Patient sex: M
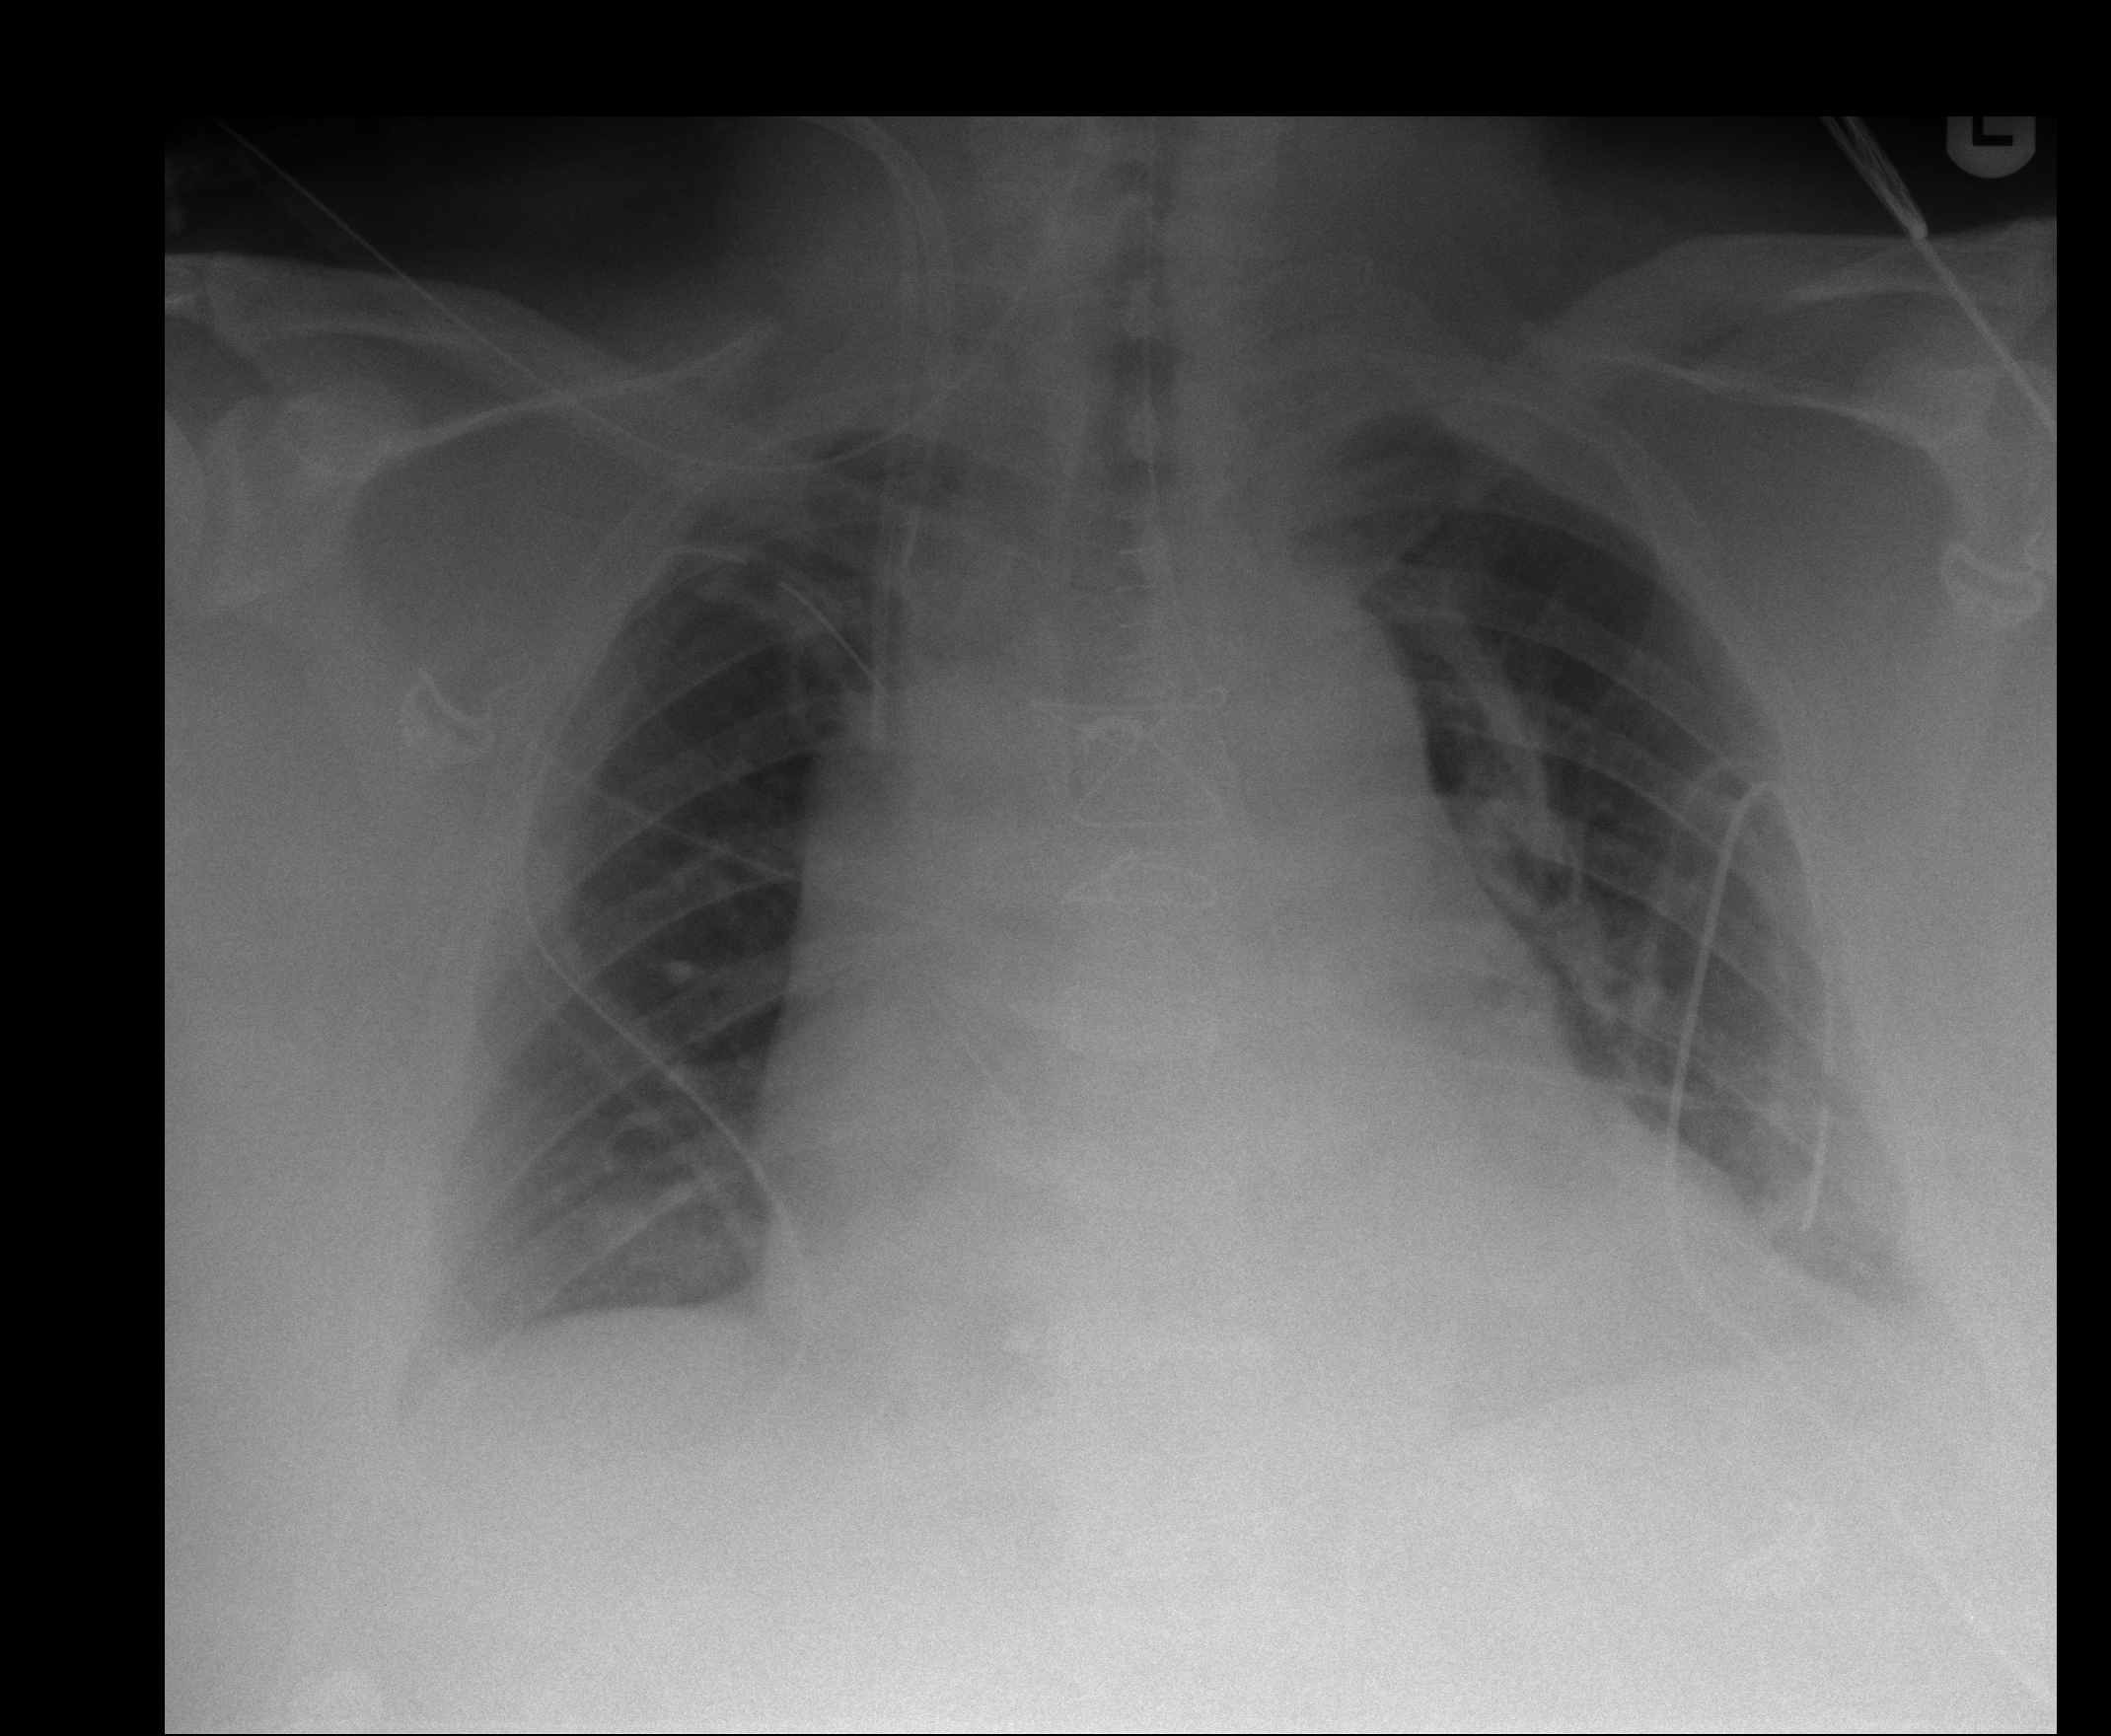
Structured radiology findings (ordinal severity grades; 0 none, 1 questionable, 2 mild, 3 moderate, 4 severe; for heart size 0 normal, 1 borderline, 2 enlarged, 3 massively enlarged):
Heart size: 2
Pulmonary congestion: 1
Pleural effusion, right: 0
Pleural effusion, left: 0
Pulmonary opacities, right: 0
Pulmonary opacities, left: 0
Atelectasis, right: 1
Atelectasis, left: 2